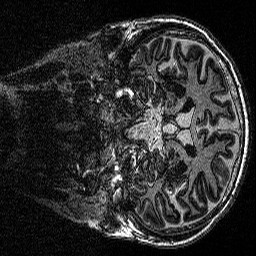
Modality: MP2RAGE
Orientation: coronal
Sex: male
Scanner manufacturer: siemens
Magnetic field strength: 3 T
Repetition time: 5 s
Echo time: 0.00292 s